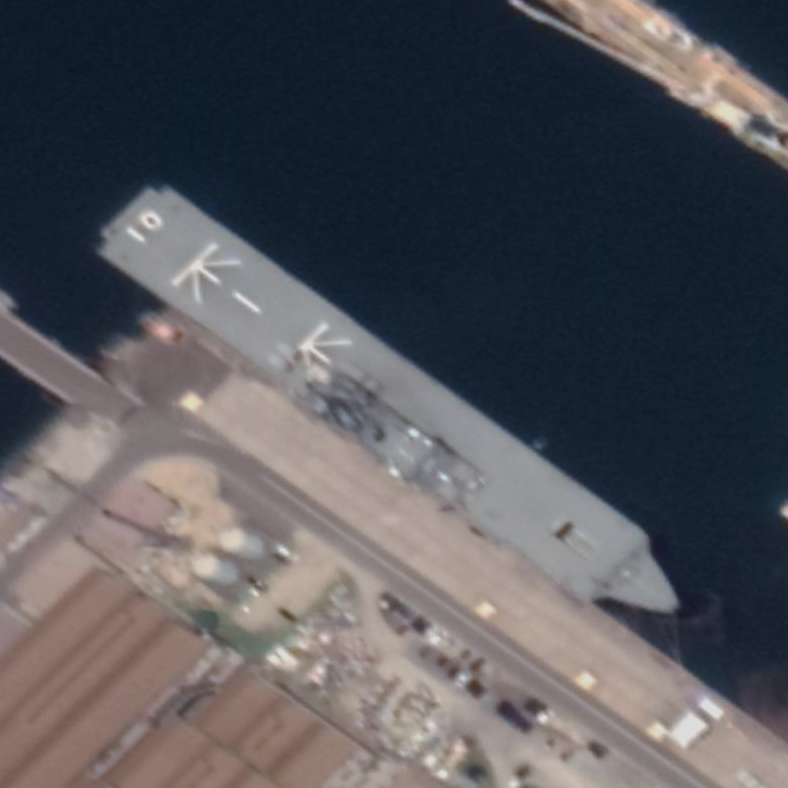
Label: assault